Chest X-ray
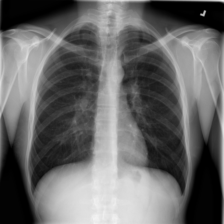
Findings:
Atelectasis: negative
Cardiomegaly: negative
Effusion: negative
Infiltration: positive
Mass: negative
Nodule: negative
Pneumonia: negative
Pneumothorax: negative
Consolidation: negative
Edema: negative
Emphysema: negative
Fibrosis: negative
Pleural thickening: negative
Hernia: negative